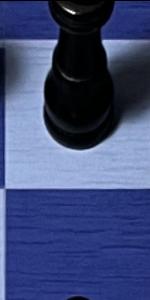
Label: Empty